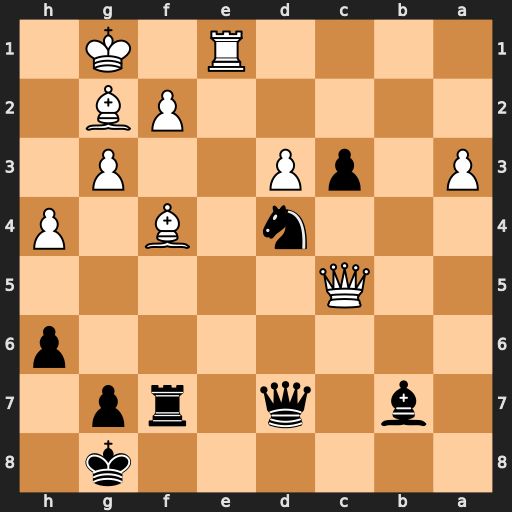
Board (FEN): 6k1/1b1q1rp1/7p/2Q5/3n1B1P/P1pP2P1/5PB1/4R1K1
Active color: b
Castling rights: -
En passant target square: -
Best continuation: Bxg2 Kxg2 Rxf4